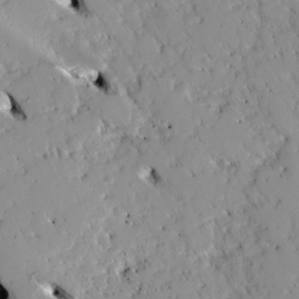
Label: non_frost